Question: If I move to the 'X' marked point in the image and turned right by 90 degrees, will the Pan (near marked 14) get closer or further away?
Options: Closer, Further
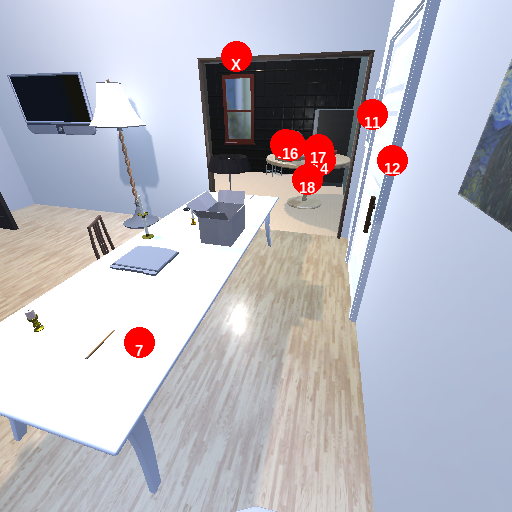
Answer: Closer